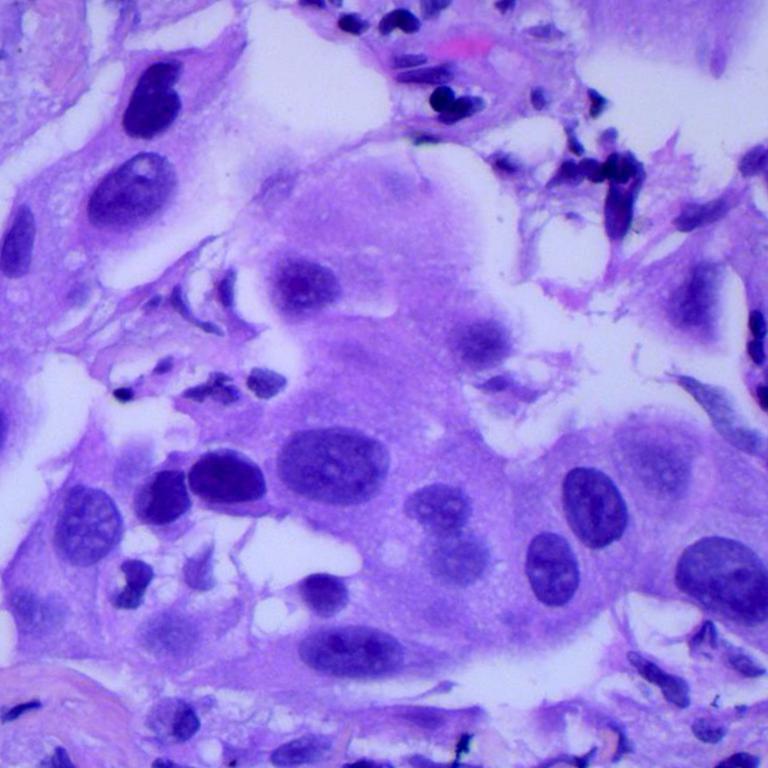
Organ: lung
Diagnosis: adenocarcinomas